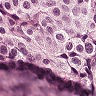
Metastatic tissue present: yes